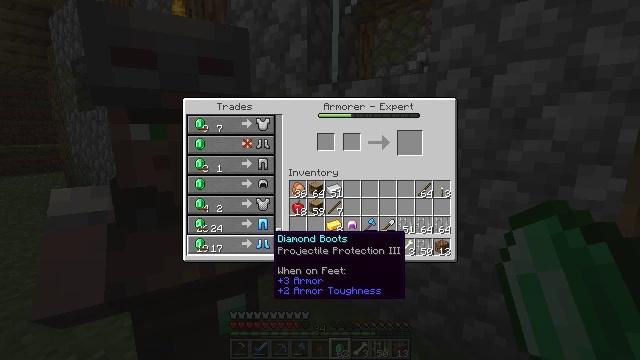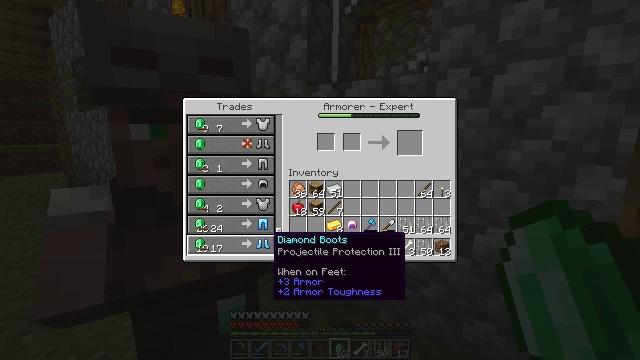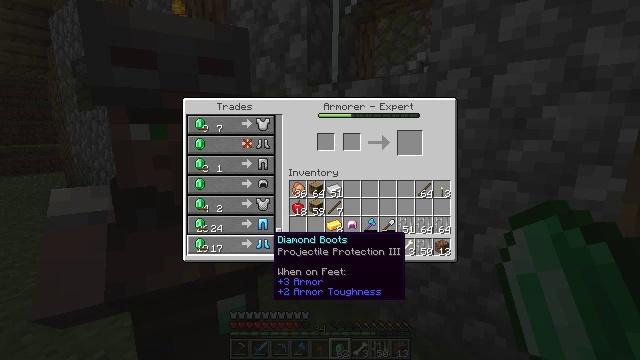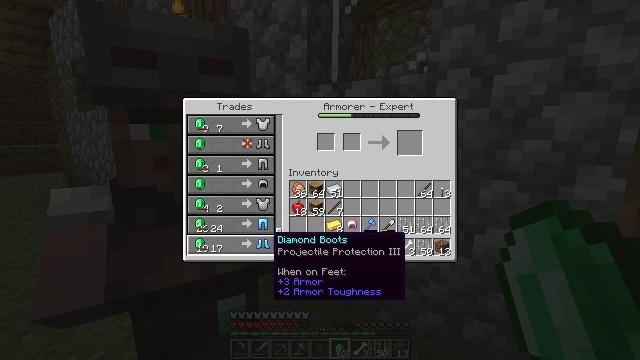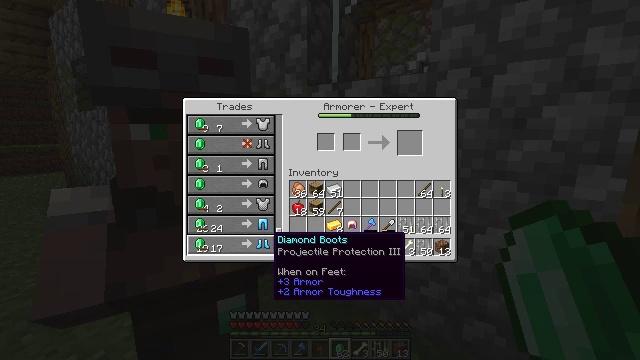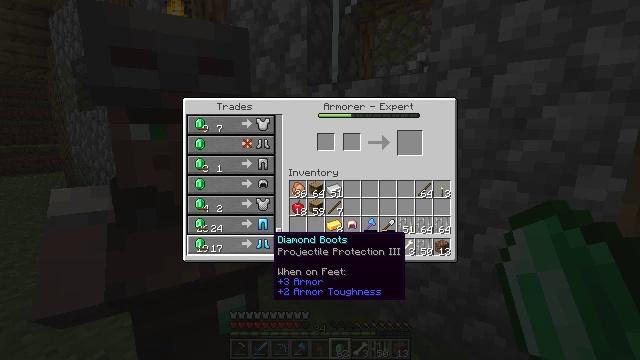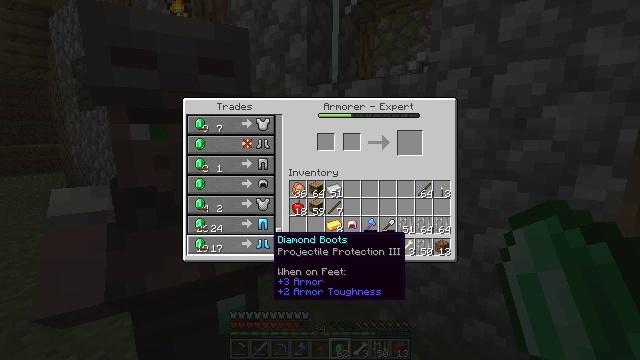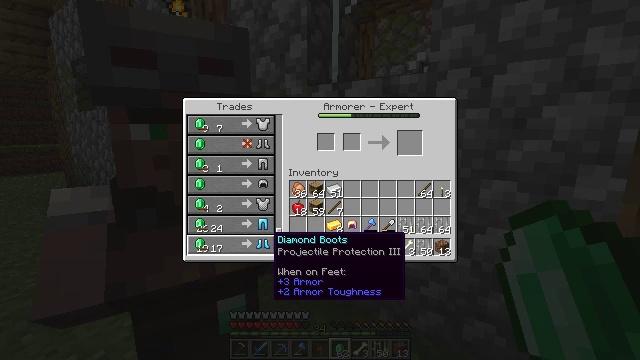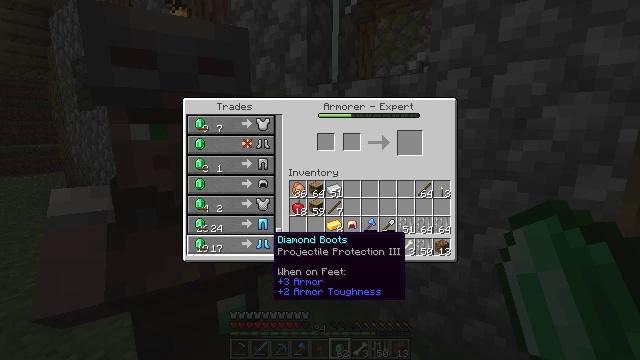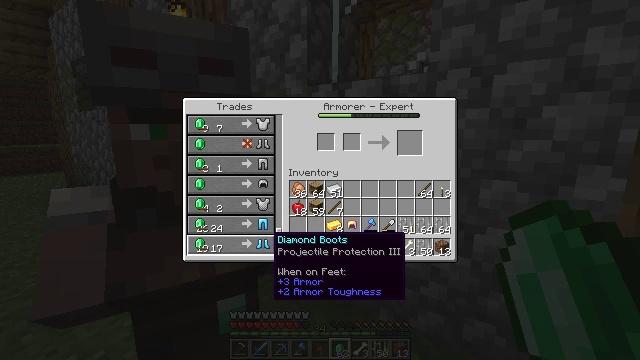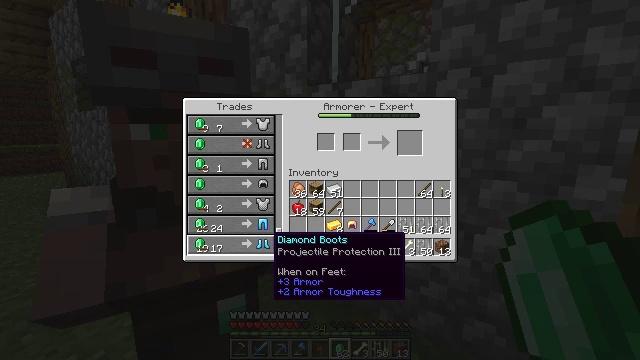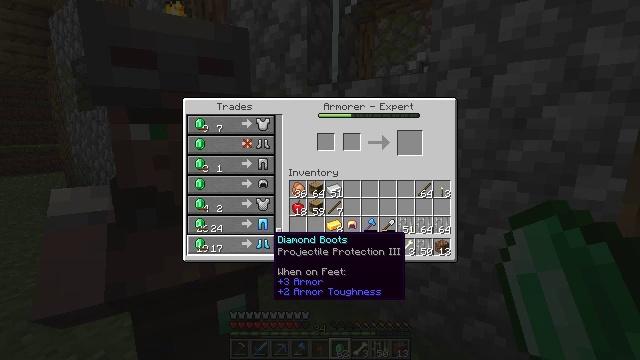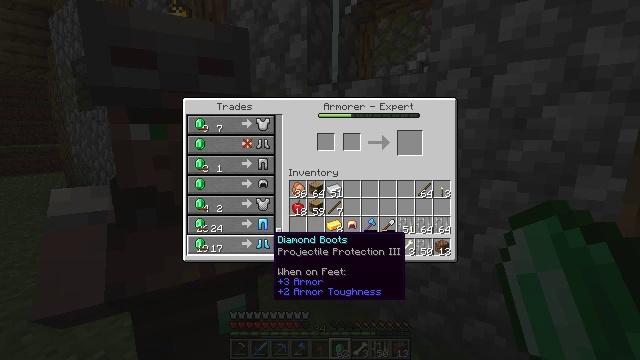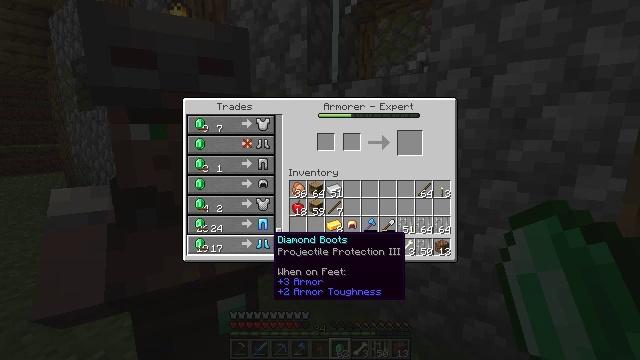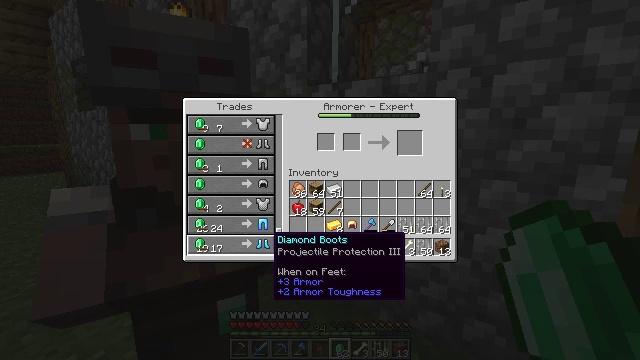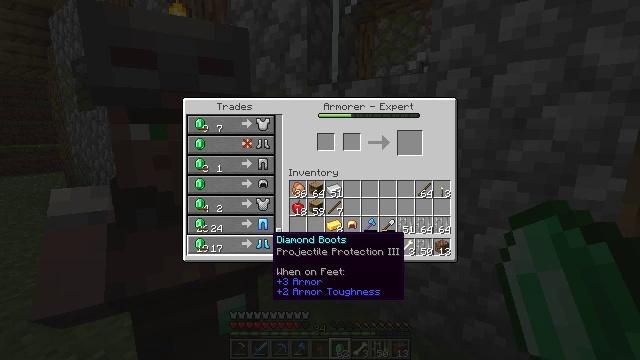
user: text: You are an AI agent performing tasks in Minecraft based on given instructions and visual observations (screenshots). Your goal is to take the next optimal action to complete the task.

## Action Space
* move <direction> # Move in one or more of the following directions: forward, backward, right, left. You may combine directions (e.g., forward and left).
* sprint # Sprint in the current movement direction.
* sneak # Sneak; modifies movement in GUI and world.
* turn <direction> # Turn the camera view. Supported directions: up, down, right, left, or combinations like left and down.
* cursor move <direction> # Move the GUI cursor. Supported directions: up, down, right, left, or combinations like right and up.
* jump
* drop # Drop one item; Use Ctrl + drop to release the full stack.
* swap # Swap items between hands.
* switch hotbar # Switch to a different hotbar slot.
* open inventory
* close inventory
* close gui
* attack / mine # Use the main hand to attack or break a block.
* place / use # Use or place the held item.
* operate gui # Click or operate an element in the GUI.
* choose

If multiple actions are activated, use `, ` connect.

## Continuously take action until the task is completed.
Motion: motion action
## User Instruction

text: Use materials to craft a chainmail helmet.
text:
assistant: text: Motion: no_op
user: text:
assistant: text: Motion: no_op
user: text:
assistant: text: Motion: no_op
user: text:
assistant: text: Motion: no_op
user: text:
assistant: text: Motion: no_op
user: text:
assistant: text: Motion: no_op
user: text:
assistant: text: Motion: no_op
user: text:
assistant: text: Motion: no_op
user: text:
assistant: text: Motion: no_op
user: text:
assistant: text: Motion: no_op
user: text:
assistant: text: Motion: no_op
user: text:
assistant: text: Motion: no_op
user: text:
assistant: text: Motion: no_op
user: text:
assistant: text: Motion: no_op
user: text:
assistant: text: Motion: no_op
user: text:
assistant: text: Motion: no_op
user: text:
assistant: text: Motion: cursor move left and up
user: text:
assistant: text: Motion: cursor move up
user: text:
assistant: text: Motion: sneak
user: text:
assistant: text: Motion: sneak
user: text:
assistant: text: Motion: sneak
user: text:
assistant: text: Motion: sneak
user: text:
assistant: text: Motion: sneak
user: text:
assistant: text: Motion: sneak
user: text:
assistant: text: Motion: sneak
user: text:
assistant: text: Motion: sneak
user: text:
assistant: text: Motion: sneak
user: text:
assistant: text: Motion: sneak
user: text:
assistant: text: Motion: sneak
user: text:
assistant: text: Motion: sneak